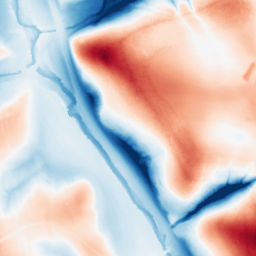
Category: edge_preserving
Decomposition family: guided
Decomposition parameters: radius: 32
eps: 0.1
Upsampling method: cubic_catmull_rom
Upsampling parameters: scale: 8
Upsampling scale: 8